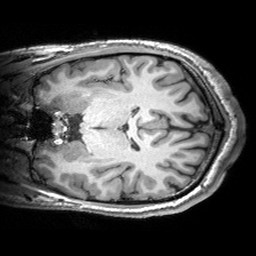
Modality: T1w
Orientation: coronal
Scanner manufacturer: siemens
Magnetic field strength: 3 T
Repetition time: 2.53 s
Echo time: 0.00299 s